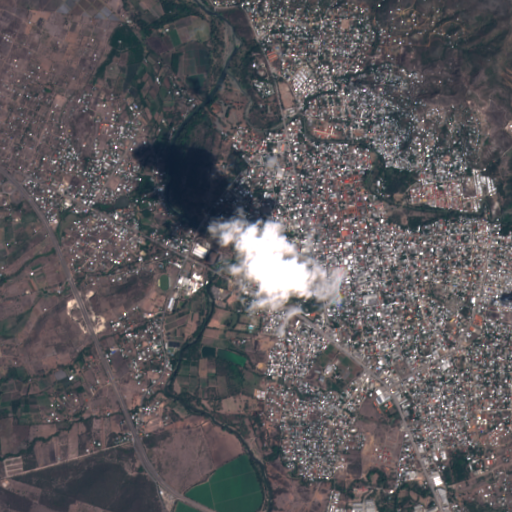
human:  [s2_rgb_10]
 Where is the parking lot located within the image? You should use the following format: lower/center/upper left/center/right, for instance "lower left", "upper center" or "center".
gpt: The parking lot is located in the center right of the image.
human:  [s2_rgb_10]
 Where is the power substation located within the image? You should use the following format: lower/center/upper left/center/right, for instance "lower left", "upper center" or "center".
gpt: The power substation is located in the lower right of the image.
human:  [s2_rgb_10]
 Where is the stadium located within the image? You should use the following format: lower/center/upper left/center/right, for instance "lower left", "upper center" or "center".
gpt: The stadium is located in the center left of the image.
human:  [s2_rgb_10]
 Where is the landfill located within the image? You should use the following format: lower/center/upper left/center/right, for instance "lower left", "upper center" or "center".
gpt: There is no landfill in the image.